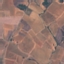
Land use / land cover class: PermanentCrop